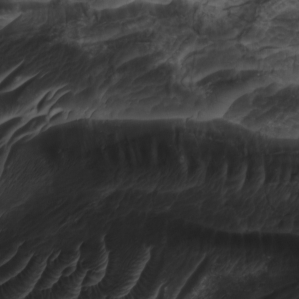
Label: non_frost